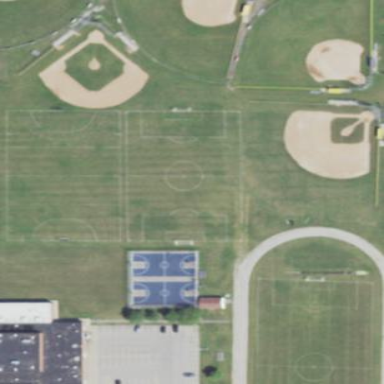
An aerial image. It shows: Soccer pitch for leisureland activities.